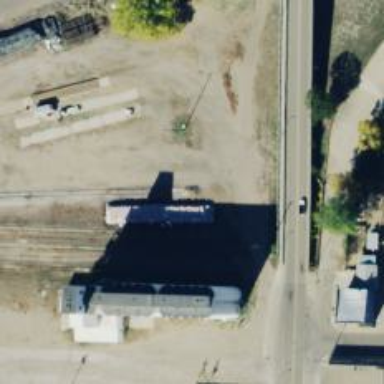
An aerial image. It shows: Railway siding with rails.